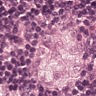
Metastatic tissue present: yes